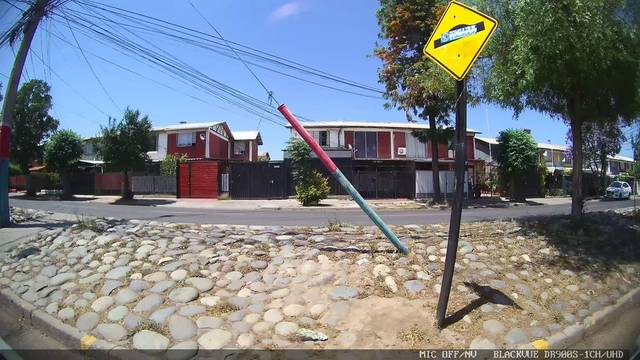
Region: Chile
Coordinates: -33.594, -70.572